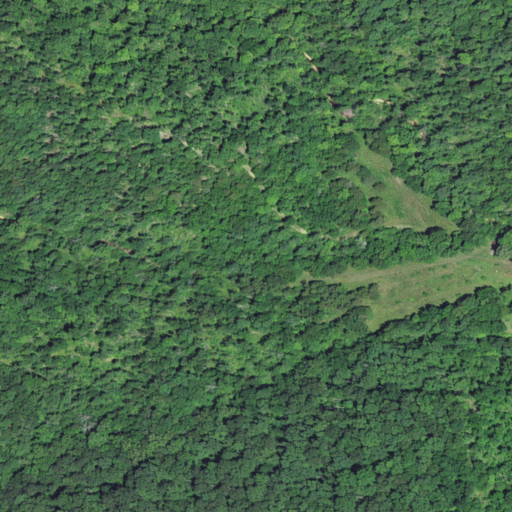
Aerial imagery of valley in Missouri named Middle Hollow containing deciduous forest and mixed forest